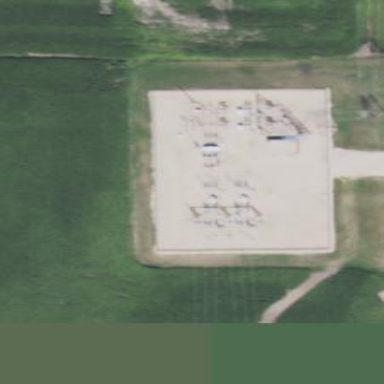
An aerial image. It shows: Distribution power substation secured by fence.